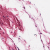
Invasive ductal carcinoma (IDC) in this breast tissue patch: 0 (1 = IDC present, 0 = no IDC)